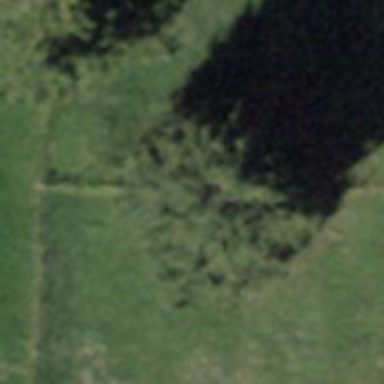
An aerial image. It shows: Row of trees in natural setting.